Question: I need to pass in the selector a hidden field to a javascript function.
This is my function
'''
function deleteAttachments(id,selector){
$('#proof' + id).remove();
//show warning about save
var tmp = selector.val();
var sep = "";
if (tmp != "")
sep = ",";
selector.val(tmp + sep + id);
}
'''
The above function call is inside the following method,
'''
function listAttachments(proofs,selector,hiddenField,after){
//alert(hiddenField.id);
var rows = "<table width="70%">";
for(var i=0; i<proofs.length; i++) {
var proof = proofs[i];
rows += "<tr id="proof" + proof["ID"] + "" width="40%">"
rows += "<td><input type="hidden" value="" + proof["filename"] + "" id="Proof" + i + "" />Uploaded: " + proof["uploaded"] + "</td>"
rows += "<td width="90px"><input type="button" value="View..." onclick="viewProof('" + proof["URL"] + "'); " id="btnProof" + i + "" class="btn"></td>"
rows += "<td width="90px"><input type="button" value="Delete" id="btnDelete" + i + "" onclick="deleteAttachments(" + proof["ID"] + "," + hiddenField + ");" class="btn"/></td></tr>";
}
rows += "</table>";
if(after){
selector.after(rows);
}else{
selector.html(rows);
}
}
'''
Please find the 'listAttachments' function calls (I am using asp.net and tried different ways) below,
'''
listAttachments(visualIds,$('#tblProofs'),$('#hidDeletedAttachments'),true)
'''
or
'''
listAttachments(visualIds,$('#tblProofs'),$('#' + <%= hidDeletedAttachments.ID%>'),true)
'''
When this is rendered the 'deleteAttachments' function accepts the argument as an object (as displayed in the image below).
My question is how I can pass the selector to the function and use it with in the calling function.

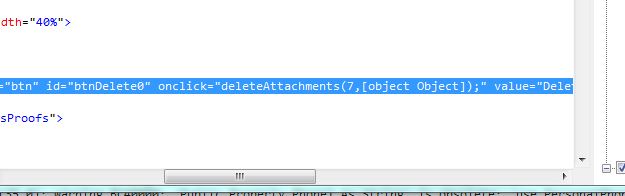
Answer: You are not passing the selector, you are passing a collection of elements that match the selector.
Instead of passing the hiddenField to listAttachments, pass the hiddenField id.
'''
listAttachments(visualIds,$('#tblProofs'), 'hidDeletedAttachments'),true)
'''
Then create the object in the deleteAttachment function
'''
function deleteAttachments(id,hiddenFieldId){
var selector = $('#' + hiddenFieldId);
$('#proof' + id).remove();
//show warning about save
var tmp = selector.val();
var sep = "";
if (tmp != "")
sep = ",";
selector.val(tmp + sep + id);
}
'''